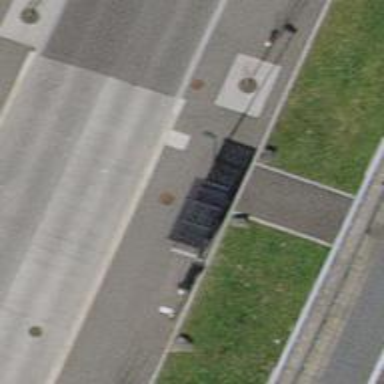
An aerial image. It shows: Bus stop with sheltered platform for public transport.